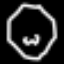
Label: octagon